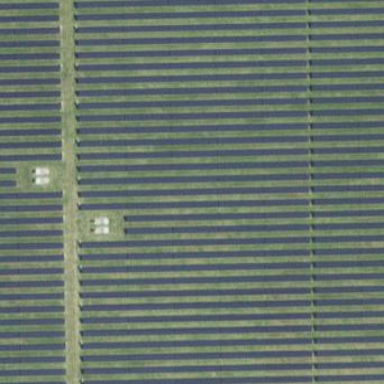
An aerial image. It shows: Solar power plant with photovoltaic technology surrounded by fence.